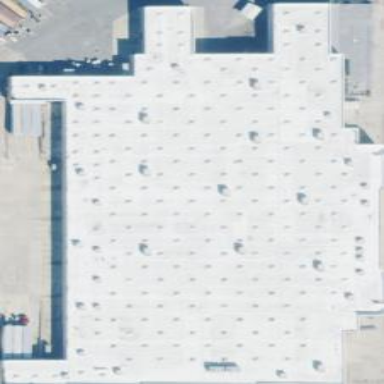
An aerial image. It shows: Supermarket building.